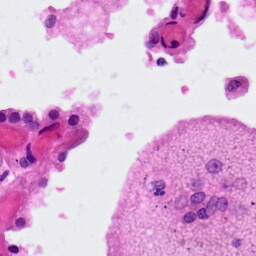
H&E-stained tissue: Lung